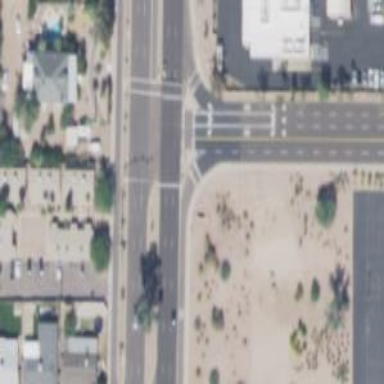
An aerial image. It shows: Solid stop line on the road.